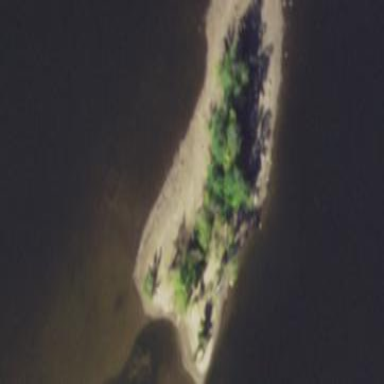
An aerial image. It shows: Islet.